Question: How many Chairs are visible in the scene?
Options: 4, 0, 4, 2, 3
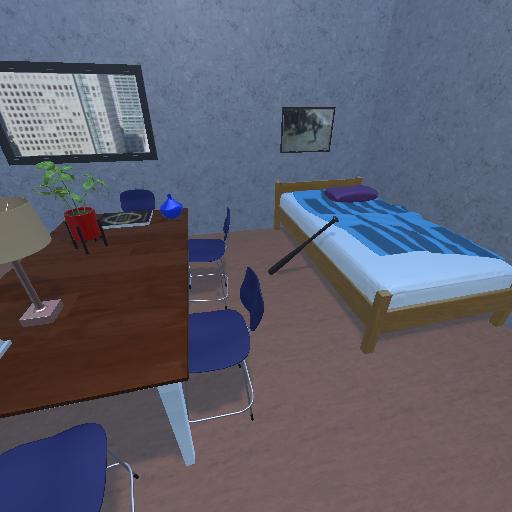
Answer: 4